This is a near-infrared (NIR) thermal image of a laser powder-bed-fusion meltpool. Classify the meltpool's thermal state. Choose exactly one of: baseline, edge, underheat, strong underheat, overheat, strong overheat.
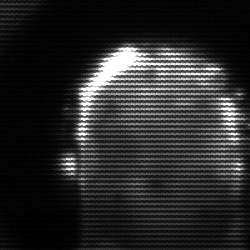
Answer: strong underheat